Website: crate-barrel
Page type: customer-info-address
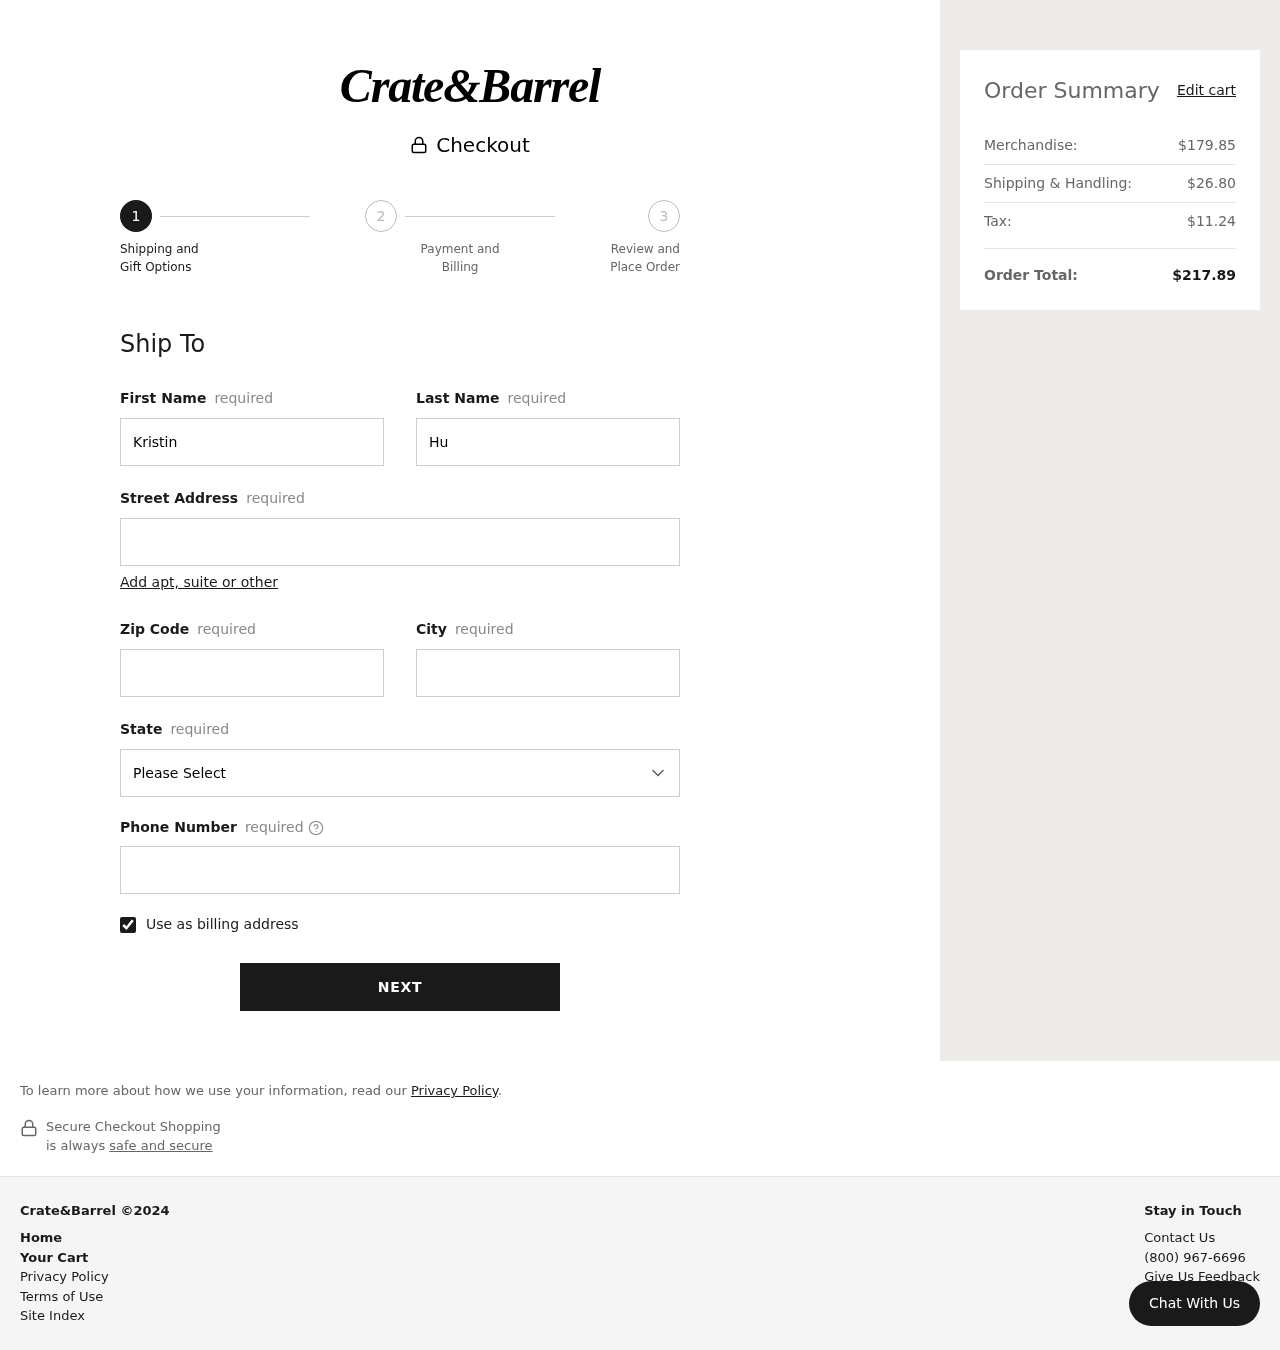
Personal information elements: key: PII_CITY
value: West Johnview
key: PII_FIRSTNAME
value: Kristin
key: PII_LASTNAME
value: Hubbard
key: PII_PHONE
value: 7842538350
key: PII_POSTCODE
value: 14433
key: PII_STATE
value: Oregon
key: PII_STREET
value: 65366 Michelle Wall
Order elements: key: ORDER_SUBTOTAL
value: $179.85
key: ORDER_SHIPPING_COST
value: $26.80
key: ORDER_TAX
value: $11.24
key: ORDER_TOTAL
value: $217.89